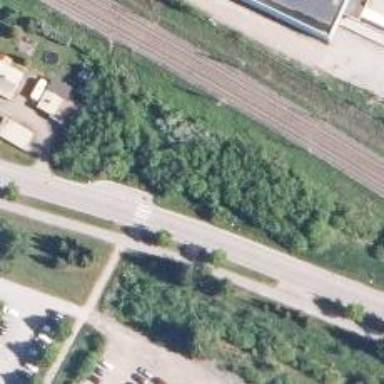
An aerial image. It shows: Crossing on cycleway.